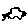
Label: car